The plot is a Hilbert-envelope spectrum of a rotating bearing's acceleration signal, annotated with the bearing's characteristic defect frequencies. Classify the bearing condition as one of: normal, inner_race, outer_race, ball.
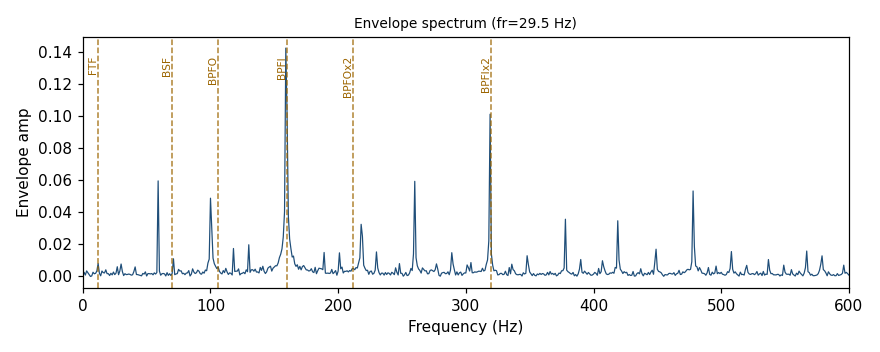
Answer: inner_race